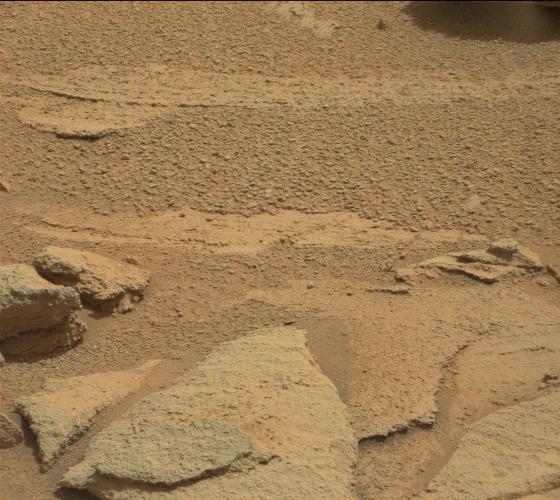
Terrain classes present: Bedrock, Gravel / Sand / Soil, Rock, Shadow, Track